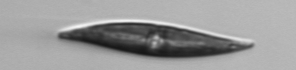
Label: Pleurosigma